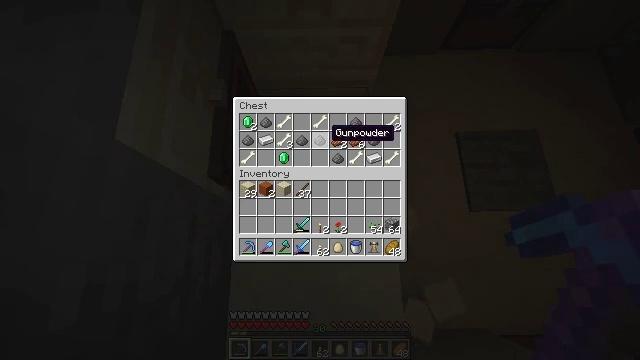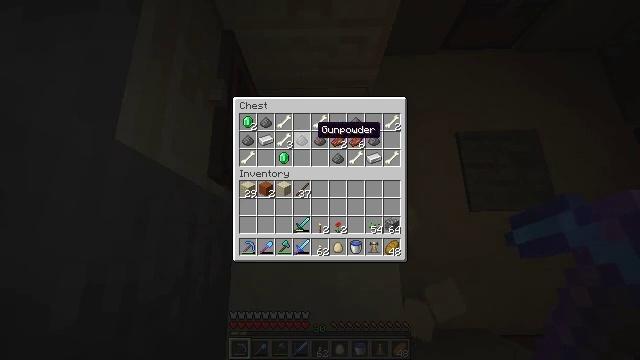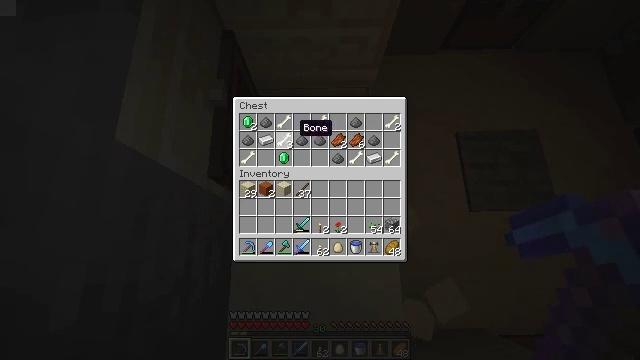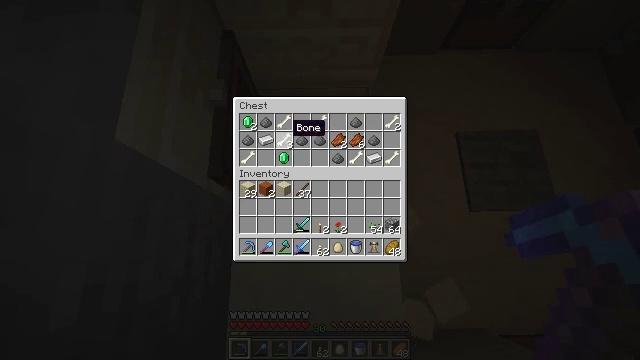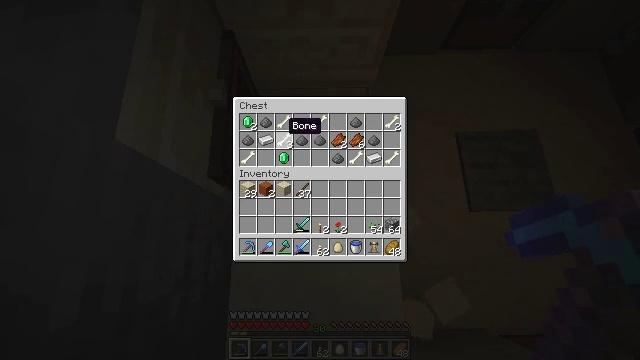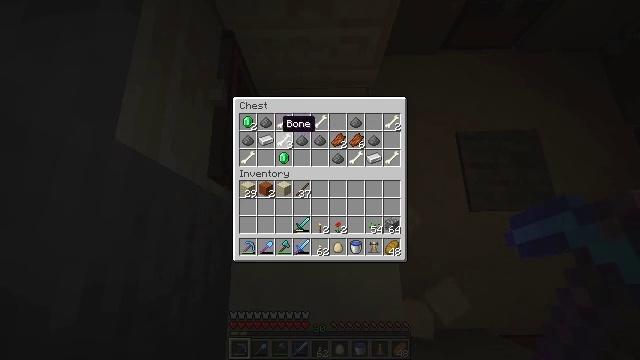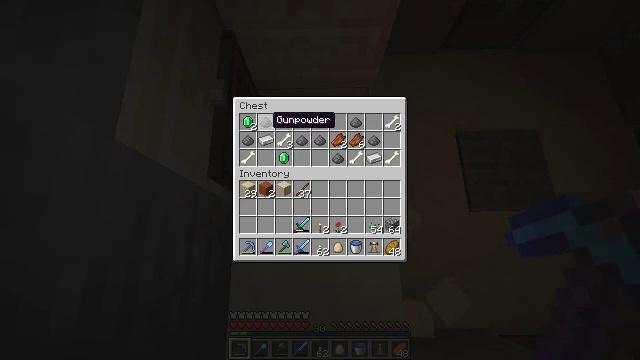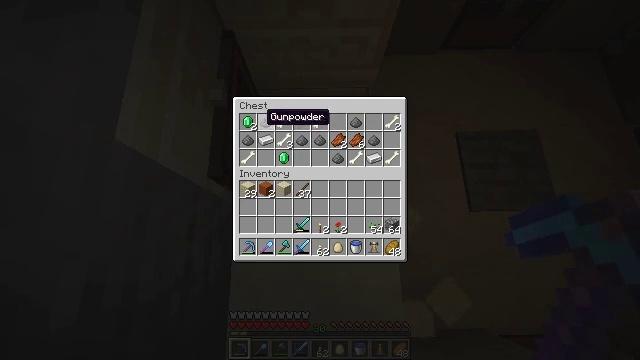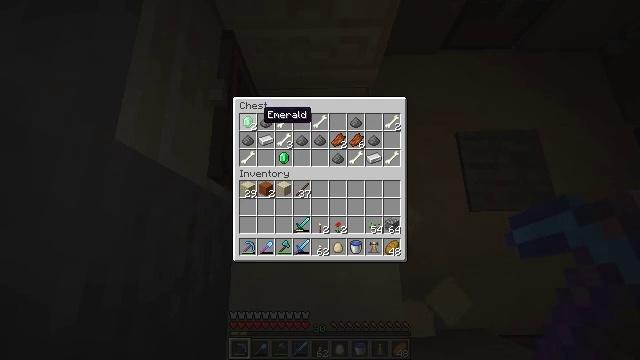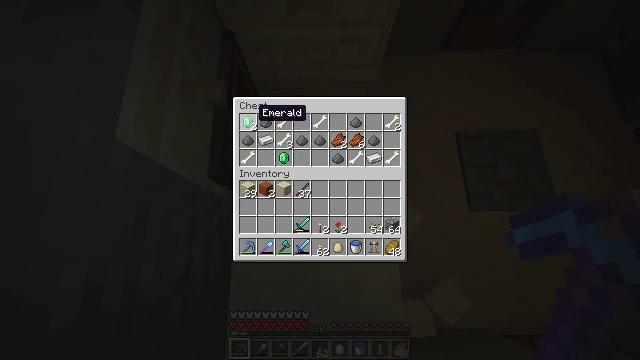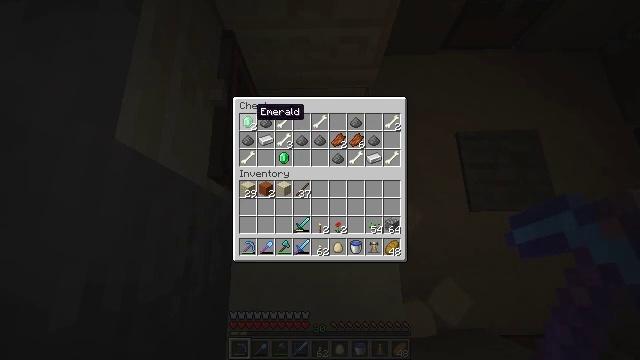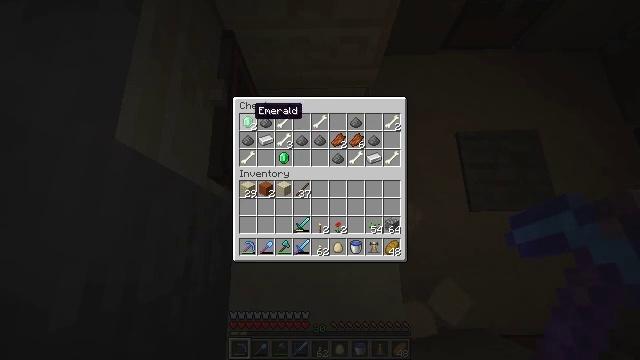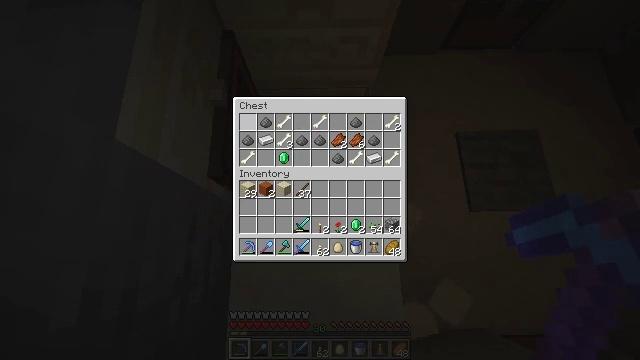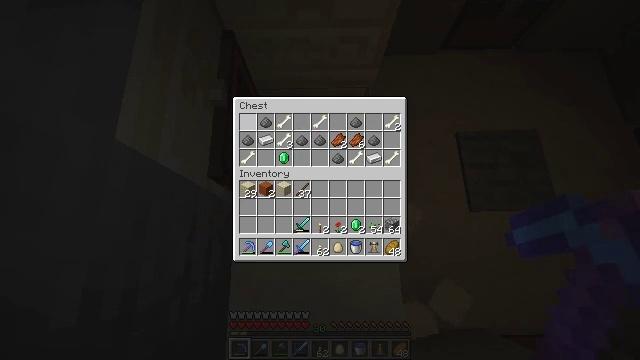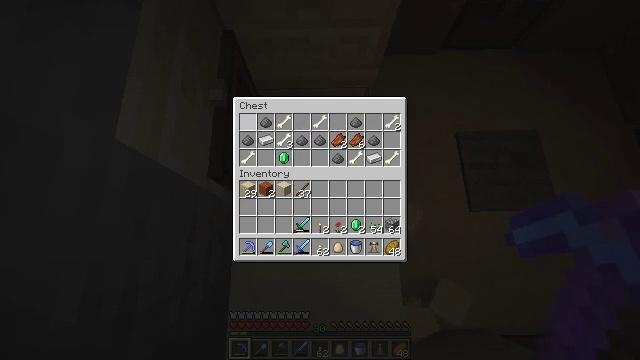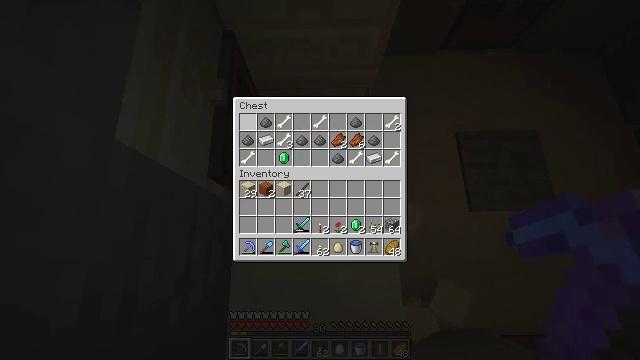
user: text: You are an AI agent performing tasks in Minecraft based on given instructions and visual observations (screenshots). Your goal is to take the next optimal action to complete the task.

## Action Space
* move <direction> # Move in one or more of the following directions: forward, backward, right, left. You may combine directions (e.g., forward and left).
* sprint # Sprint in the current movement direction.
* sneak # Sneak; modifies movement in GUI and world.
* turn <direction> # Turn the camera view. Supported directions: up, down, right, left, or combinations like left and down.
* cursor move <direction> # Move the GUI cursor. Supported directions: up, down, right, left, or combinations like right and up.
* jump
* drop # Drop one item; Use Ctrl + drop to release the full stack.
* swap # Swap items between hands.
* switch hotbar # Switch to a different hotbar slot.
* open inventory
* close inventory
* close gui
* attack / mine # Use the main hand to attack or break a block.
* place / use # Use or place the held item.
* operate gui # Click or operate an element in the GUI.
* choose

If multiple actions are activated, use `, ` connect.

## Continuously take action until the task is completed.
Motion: motion action
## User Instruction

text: Break the cut sandstone block.
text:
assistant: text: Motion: cursor move left
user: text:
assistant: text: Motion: cursor move left
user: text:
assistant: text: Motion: cursor move left
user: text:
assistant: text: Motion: no_op
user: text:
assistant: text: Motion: no_op
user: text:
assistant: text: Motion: sneak, cursor move left
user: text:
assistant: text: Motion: sneak
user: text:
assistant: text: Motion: sneak
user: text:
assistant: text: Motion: sneak
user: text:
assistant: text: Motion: sneak
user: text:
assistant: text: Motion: sneak
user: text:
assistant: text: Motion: sneak, operate gui
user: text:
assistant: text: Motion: sneak, operate gui
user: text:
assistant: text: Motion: sneak, operate gui
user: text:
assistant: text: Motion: sneak
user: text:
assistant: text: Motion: sneak
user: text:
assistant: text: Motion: sneak
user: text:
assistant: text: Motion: sneak
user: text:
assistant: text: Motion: sneak, cursor move right
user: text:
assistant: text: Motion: sneak
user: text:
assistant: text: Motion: sneak
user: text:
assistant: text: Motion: sneak
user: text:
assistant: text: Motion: sneak
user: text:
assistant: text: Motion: sneak, operate gui
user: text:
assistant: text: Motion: sneak, operate gui
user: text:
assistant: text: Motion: sneak, operate gui
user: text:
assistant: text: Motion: sneak, cursor move left
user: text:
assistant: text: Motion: sneak, cursor move left and up
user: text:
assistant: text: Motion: sneak
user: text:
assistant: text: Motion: sneak, operate gui